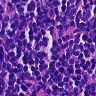
Metastatic tissue present: no